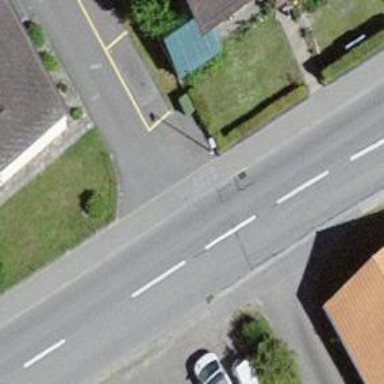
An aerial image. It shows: Secondary road with asphalt surface and sidewalks on both sides.